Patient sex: F
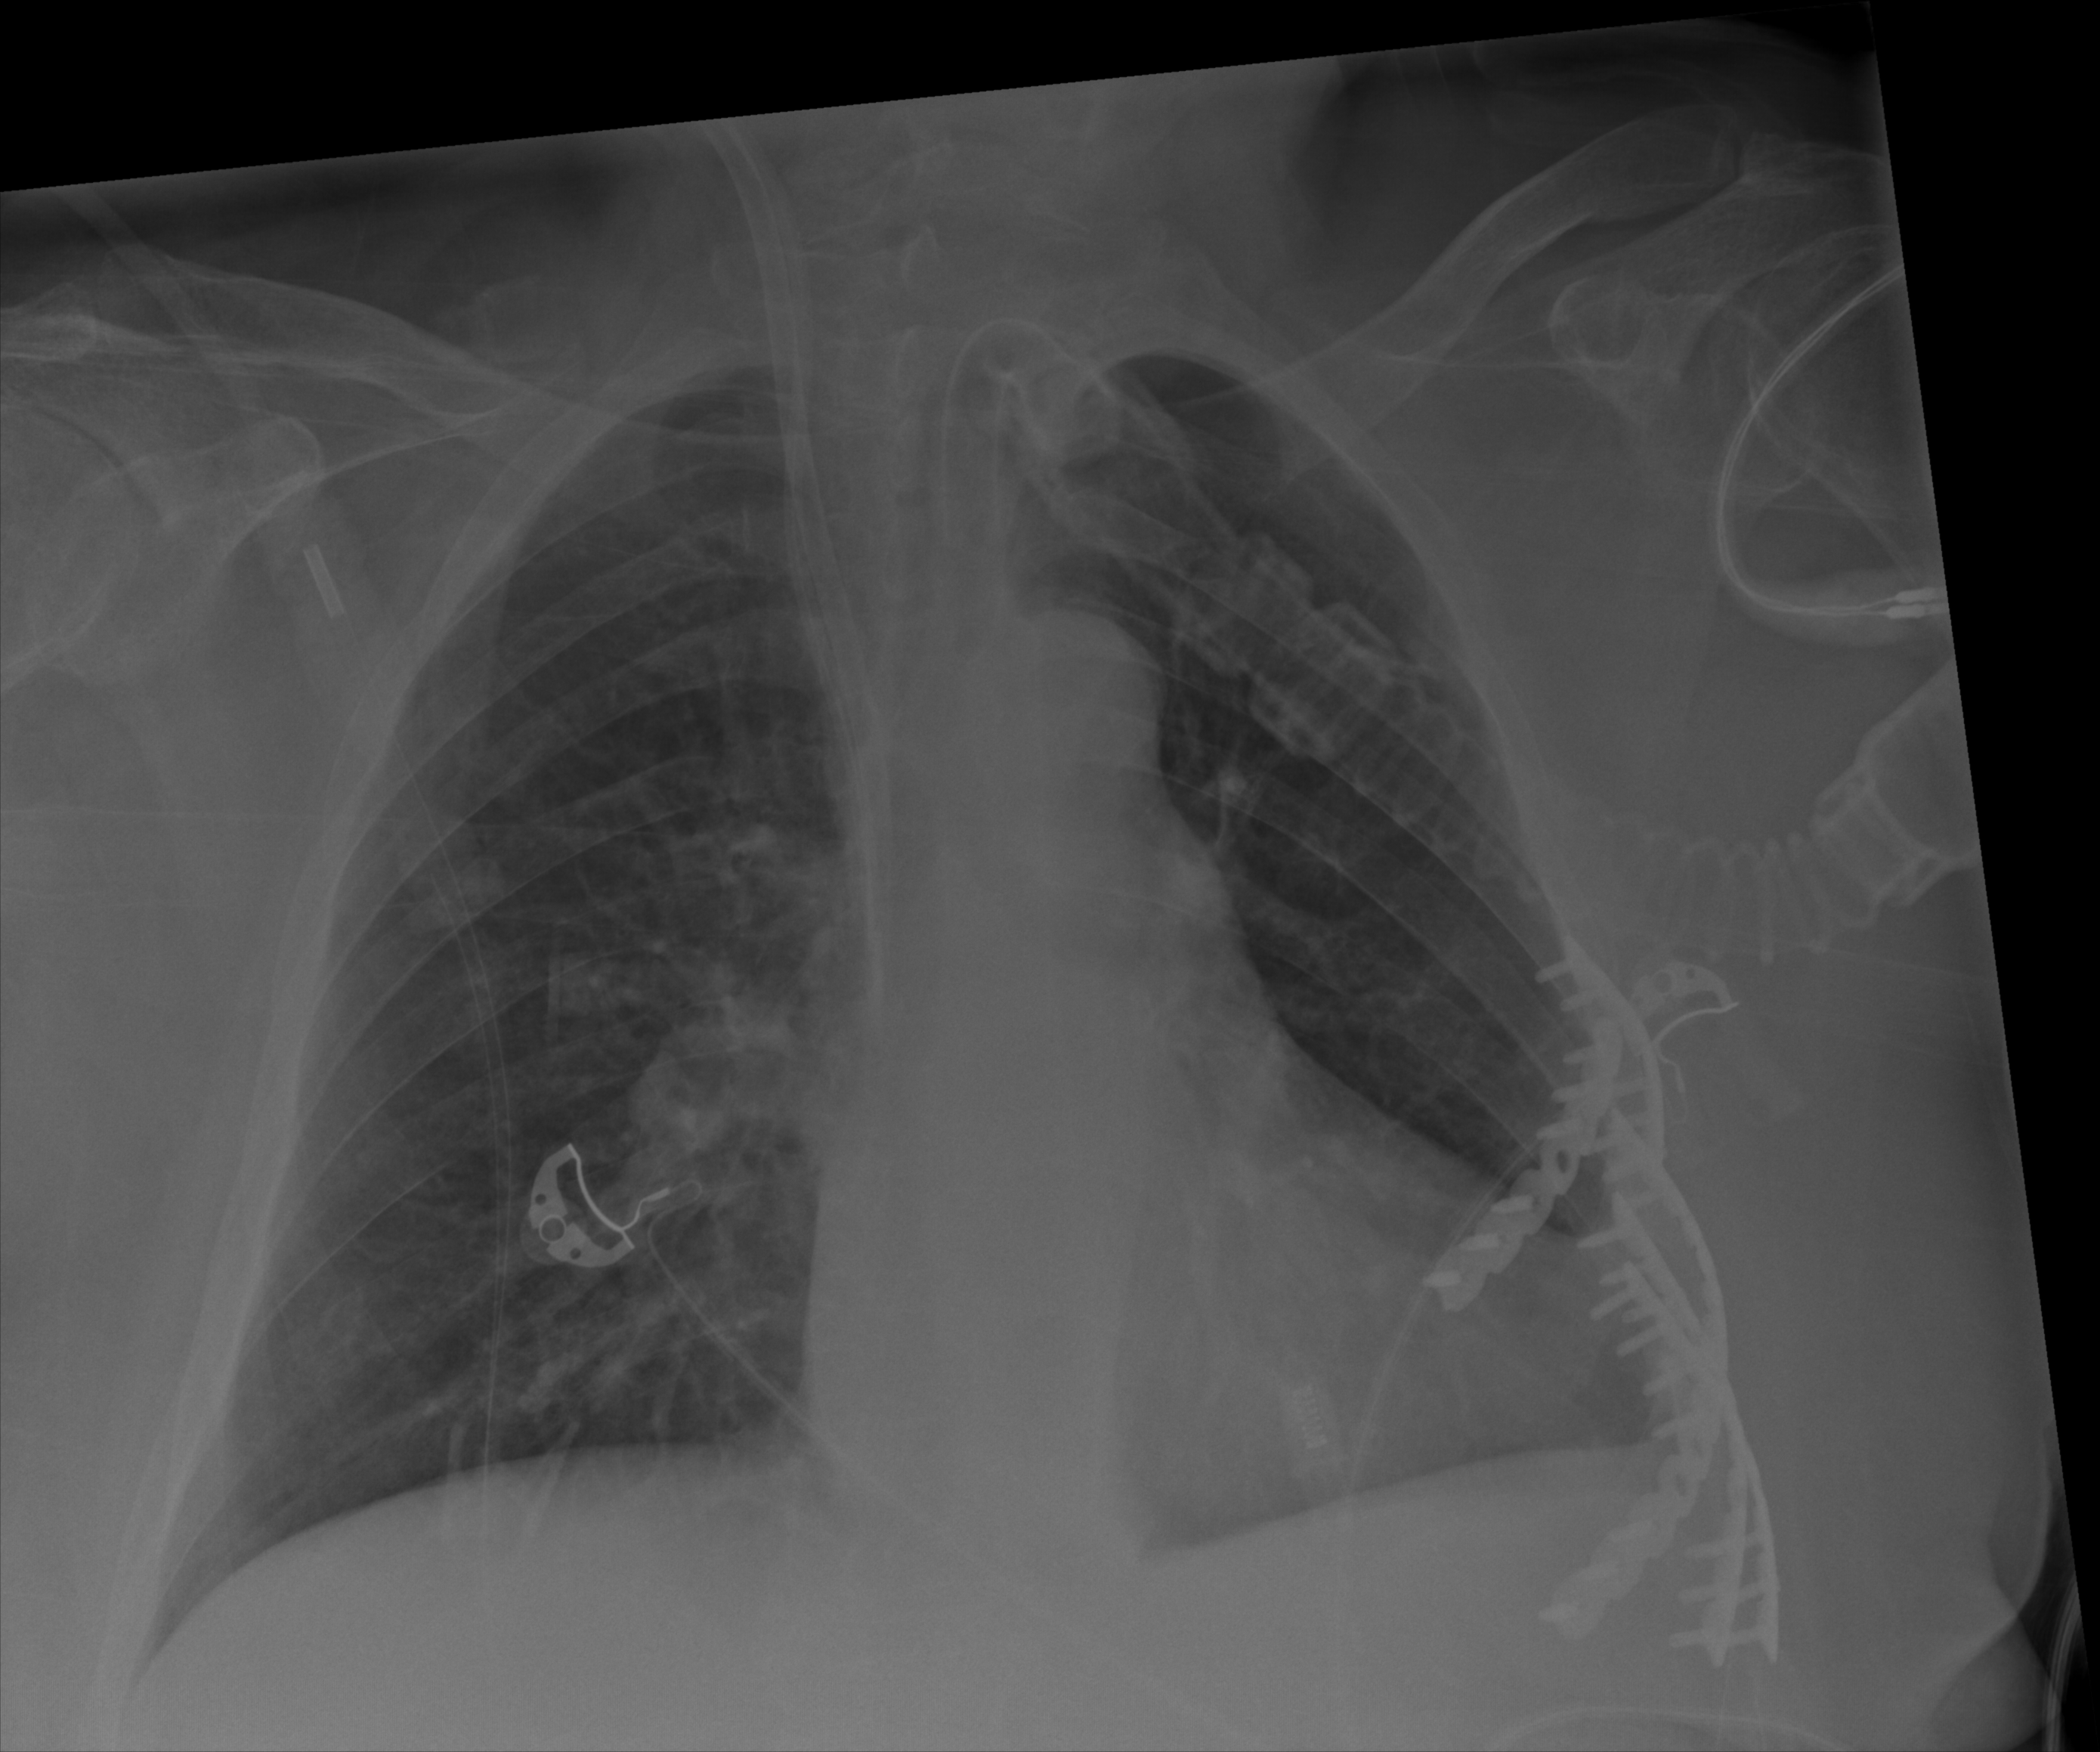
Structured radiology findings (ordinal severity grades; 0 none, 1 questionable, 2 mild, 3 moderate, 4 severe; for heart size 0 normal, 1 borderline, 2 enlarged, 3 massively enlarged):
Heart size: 1
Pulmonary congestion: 0
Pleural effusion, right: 0
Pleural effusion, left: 2
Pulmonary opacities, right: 0
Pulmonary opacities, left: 0
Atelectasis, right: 0
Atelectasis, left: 0